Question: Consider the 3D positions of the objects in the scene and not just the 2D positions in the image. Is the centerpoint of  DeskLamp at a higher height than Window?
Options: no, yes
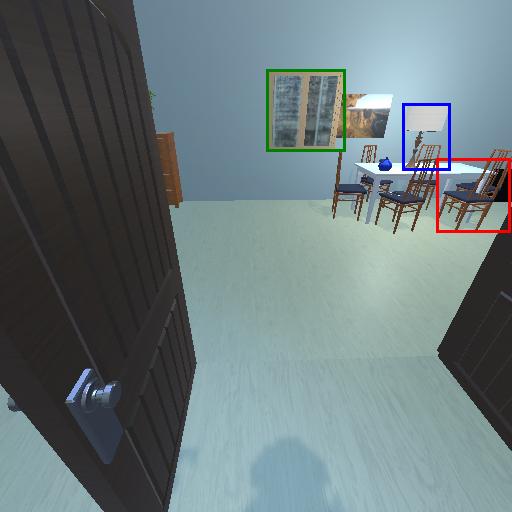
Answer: no